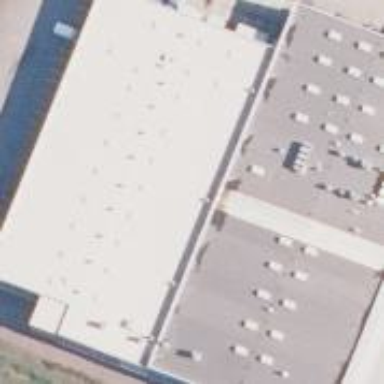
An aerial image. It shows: Warehouse building.